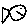
Label: fish